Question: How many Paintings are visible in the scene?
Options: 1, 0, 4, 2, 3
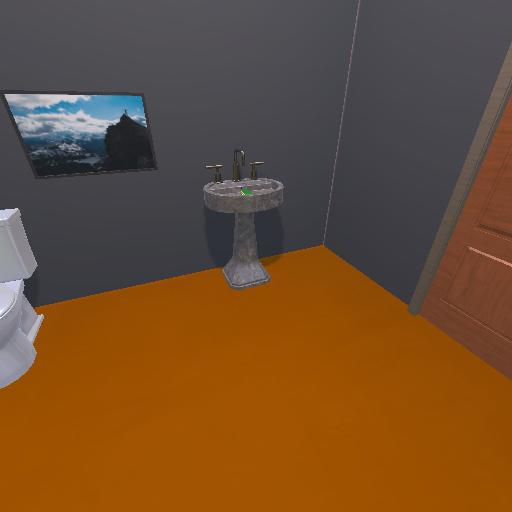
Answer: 1